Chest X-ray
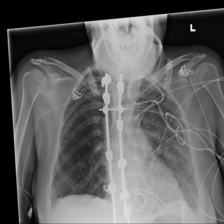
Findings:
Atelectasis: negative
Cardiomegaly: negative
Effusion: negative
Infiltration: positive
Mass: negative
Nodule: negative
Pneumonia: negative
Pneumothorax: negative
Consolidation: negative
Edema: negative
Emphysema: negative
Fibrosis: negative
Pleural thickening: positive
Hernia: negative